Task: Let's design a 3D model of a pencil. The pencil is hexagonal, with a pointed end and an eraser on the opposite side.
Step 162:
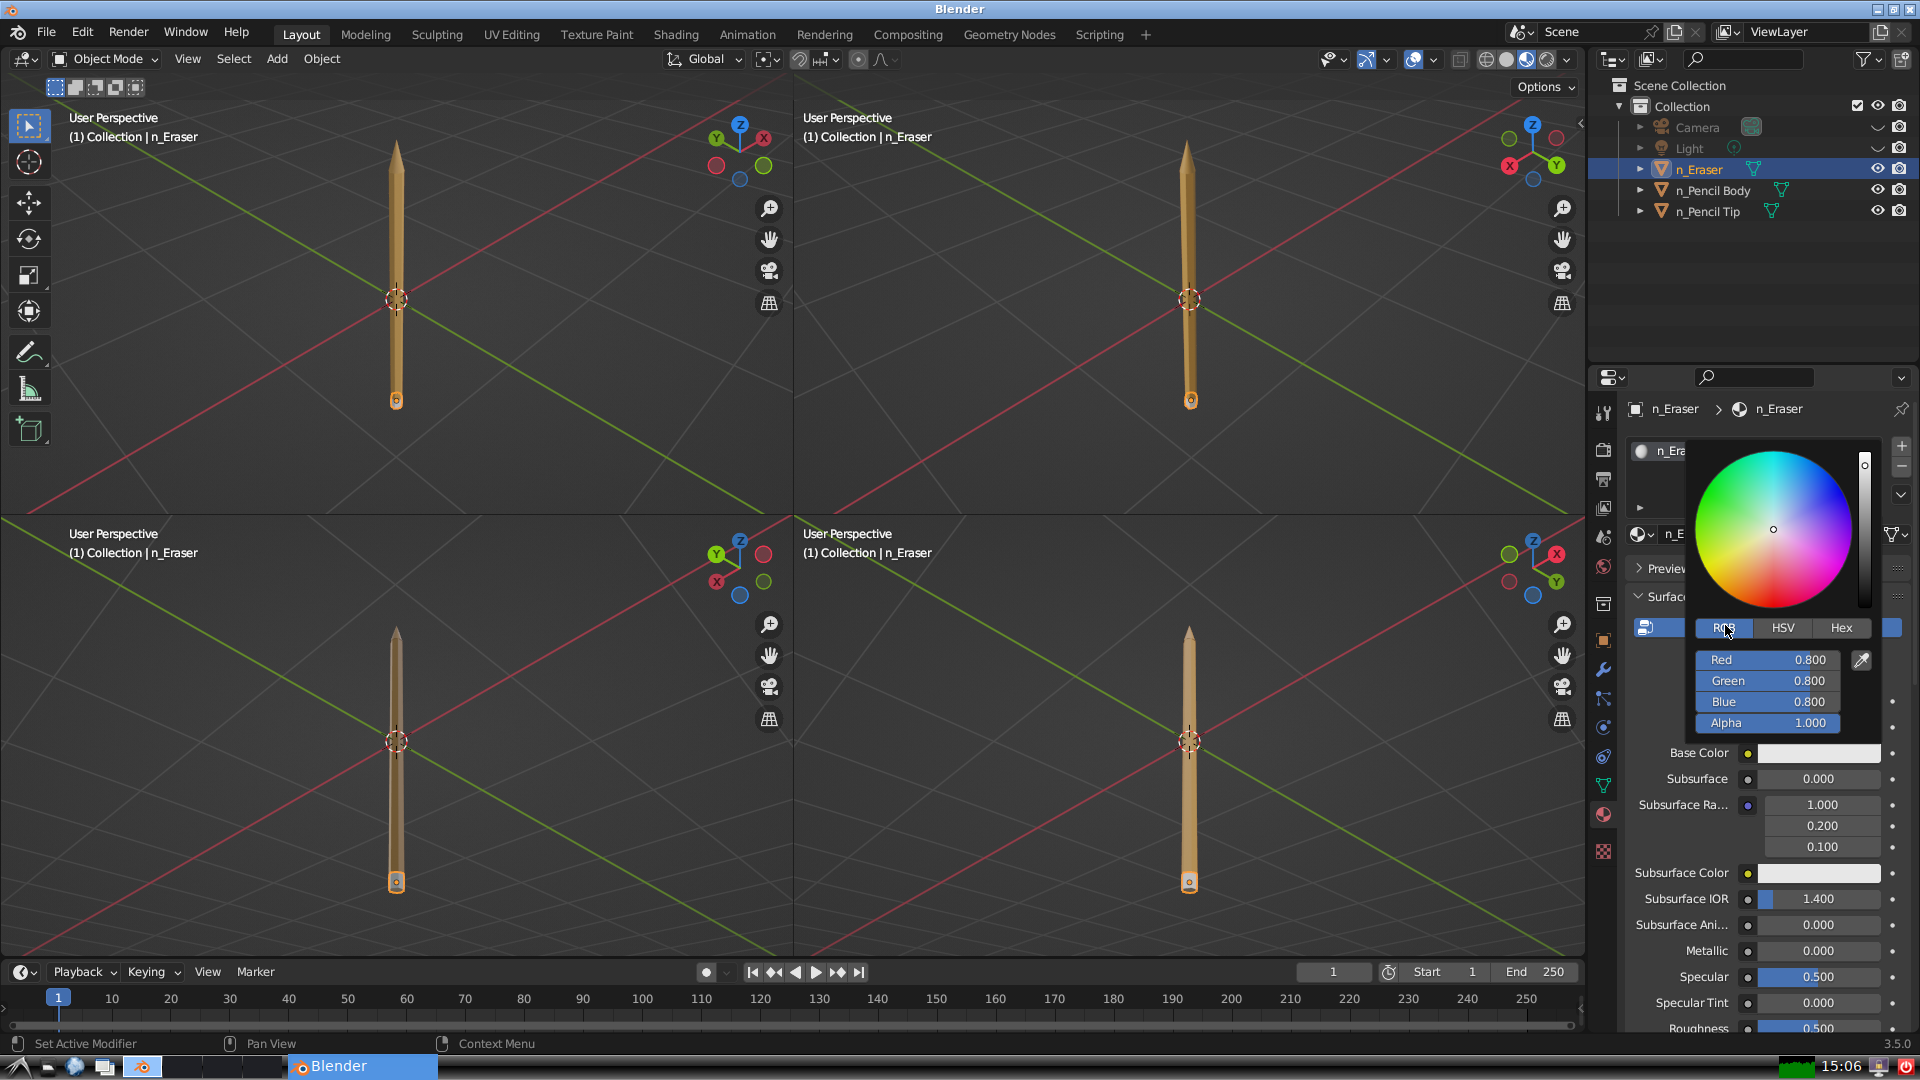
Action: click: no